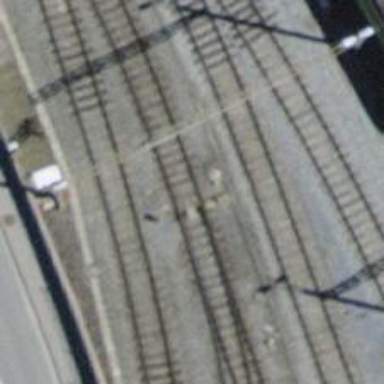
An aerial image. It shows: Railway switch.